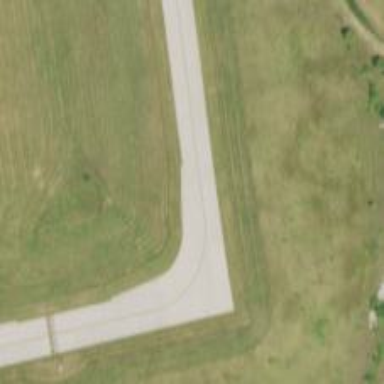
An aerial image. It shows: Image of taxiway at airport.